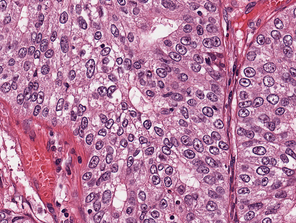
Tumor epithelial tissue: yes
Tumor-associated stroma tissue: yes
Normal tissue: no